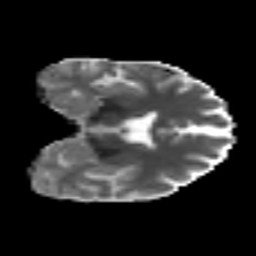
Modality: MD
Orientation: coronal
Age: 37
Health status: ill
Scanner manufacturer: philips
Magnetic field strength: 3 T
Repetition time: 9 s
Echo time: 0.127 s